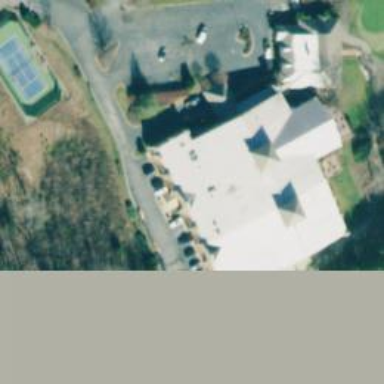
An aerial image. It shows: Clubhouse building associated with golf course.